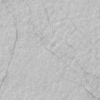
Label: not_dusty